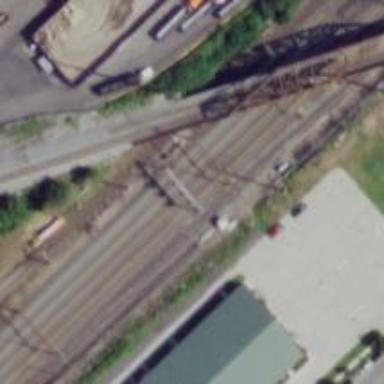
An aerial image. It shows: Railway signal.